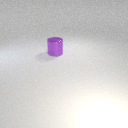
large purple metal cylinder